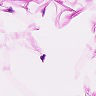
Metastatic tissue present: no